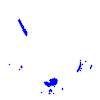
Particle: electron